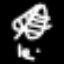
Label: leaf